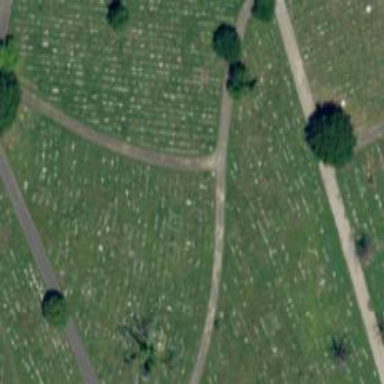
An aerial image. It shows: Sector within cemetery.